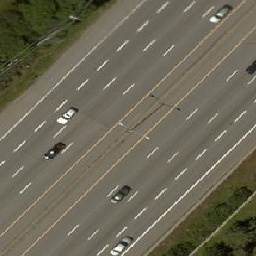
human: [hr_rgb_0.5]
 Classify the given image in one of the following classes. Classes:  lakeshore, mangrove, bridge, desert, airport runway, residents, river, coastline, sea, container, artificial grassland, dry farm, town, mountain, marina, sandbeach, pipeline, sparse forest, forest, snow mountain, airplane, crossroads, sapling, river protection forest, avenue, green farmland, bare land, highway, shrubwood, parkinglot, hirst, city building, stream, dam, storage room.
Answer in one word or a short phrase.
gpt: highway